Here is the continuous-wavelet rendering of a rotor kit's vibration signal. Diagnose the rotating machine from this image, choosing from: normal, misalignment, unbalance, looseness.
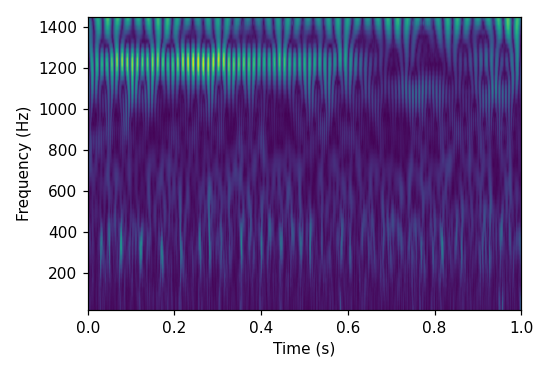
Answer: looseness